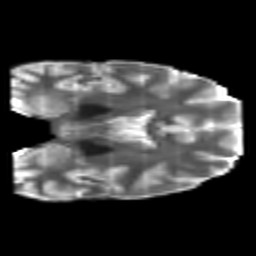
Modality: T2w
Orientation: coronal
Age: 18
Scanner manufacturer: philips
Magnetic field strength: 3 T
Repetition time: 8.551 s
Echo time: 0.1273 s